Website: lowes
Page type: customer-info-address
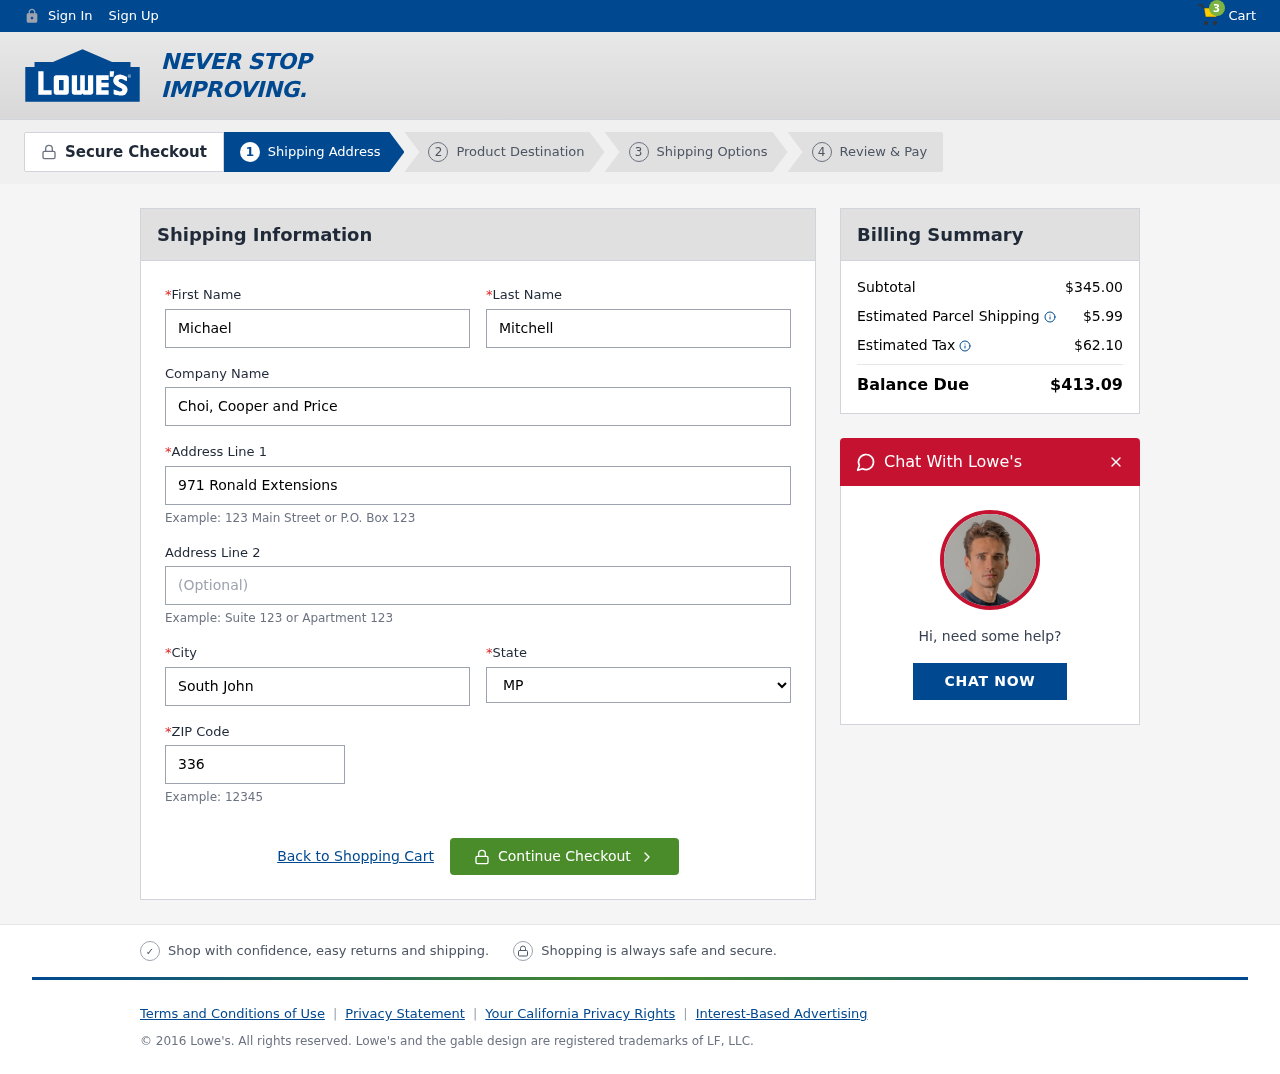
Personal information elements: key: PII_CITY
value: South John
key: PII_COMPANY
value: Choi, Cooper and Price
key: PII_FIRSTNAME
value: Michael
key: PII_LASTNAME
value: Mitchell
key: PII_POSTCODE
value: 33665
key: PII_STATE
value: MP
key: PII_STREET
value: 971 Ronald Extensions
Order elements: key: ORDER_NUM_ITEMS
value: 3
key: ORDER_SUBTOTAL
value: $345.00
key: ORDER_SHIPPING_COST
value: $5.99
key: ORDER_TAX
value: $62.10
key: ORDER_TOTAL
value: $413.09